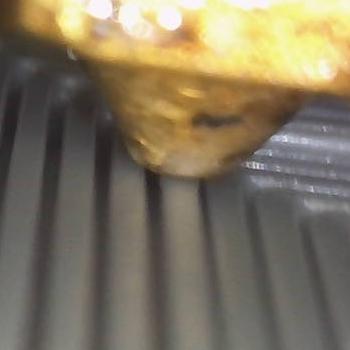
Flow rate: 88%